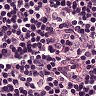
Metastatic tissue present: no